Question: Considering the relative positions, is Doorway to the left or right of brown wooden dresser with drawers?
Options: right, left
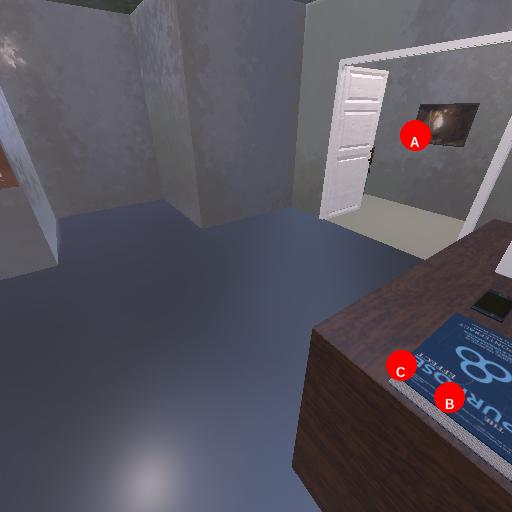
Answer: right